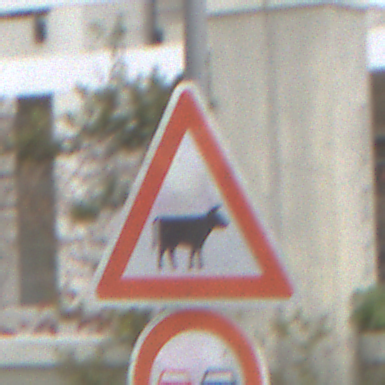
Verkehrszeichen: ViehtriebLinks
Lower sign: Ueberholverbot
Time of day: Midday
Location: Outdoor (Urban)
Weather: Overcast
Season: NotSpecified
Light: Natural